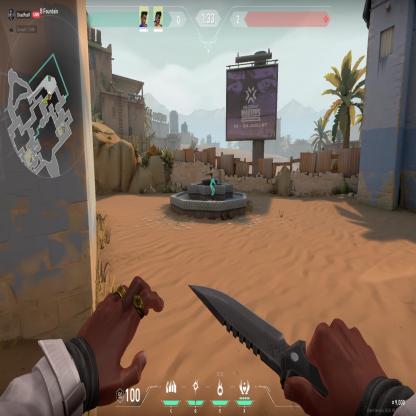
Label: teammate